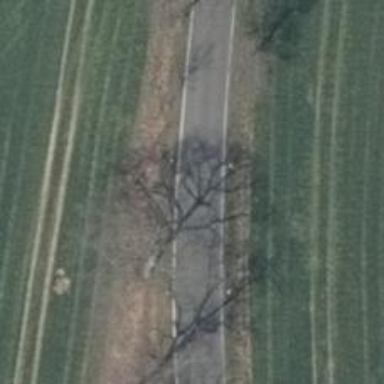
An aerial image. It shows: Tertiary road with asphalt surface.